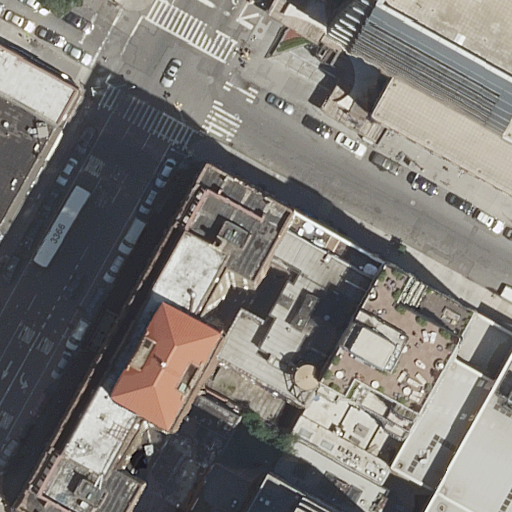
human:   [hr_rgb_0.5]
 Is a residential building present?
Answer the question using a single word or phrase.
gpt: yes

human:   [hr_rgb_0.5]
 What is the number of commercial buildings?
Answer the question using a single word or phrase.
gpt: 0

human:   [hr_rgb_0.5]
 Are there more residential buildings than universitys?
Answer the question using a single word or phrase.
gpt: yes

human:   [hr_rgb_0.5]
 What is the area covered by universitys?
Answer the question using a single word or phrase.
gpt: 0m2

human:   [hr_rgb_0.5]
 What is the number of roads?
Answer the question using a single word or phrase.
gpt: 4

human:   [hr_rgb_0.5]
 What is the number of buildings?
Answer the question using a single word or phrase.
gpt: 9

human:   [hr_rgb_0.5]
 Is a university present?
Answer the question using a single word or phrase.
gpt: yes

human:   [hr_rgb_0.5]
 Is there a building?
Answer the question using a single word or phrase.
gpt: yes

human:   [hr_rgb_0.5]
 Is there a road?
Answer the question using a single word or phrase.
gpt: yes

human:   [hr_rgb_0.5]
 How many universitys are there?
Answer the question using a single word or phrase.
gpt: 1

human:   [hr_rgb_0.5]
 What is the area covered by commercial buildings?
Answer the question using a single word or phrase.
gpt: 0m2

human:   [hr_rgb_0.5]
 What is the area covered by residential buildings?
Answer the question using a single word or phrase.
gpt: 4136m2

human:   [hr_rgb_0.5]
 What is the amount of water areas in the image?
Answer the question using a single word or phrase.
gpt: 0

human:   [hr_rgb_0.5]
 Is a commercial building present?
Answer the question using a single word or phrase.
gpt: no

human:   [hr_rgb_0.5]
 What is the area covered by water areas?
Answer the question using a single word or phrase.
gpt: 0m2

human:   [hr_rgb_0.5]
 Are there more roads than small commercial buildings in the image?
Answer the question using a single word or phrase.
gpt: yes

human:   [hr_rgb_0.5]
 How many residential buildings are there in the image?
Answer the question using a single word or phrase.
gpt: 9

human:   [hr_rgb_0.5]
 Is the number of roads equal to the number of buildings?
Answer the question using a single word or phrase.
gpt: no

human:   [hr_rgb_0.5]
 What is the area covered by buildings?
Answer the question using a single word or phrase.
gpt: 4136m2

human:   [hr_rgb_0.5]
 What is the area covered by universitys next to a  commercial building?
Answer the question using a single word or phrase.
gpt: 0m2

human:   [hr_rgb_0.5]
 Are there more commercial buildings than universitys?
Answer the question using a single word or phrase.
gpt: no

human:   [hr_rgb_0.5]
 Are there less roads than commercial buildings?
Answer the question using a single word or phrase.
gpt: no

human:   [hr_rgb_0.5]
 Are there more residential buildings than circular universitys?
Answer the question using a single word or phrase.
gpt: yes

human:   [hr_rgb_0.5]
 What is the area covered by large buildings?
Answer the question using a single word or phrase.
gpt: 3502m2

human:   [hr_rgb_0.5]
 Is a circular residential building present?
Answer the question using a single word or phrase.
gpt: no

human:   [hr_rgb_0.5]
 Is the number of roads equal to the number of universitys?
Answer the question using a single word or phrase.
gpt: no

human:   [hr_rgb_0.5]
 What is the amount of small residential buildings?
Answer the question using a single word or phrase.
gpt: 2

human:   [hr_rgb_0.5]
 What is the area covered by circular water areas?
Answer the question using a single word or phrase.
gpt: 0m2

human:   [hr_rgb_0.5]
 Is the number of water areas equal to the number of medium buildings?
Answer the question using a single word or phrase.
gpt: no

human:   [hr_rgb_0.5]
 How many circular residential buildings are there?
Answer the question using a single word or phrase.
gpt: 0

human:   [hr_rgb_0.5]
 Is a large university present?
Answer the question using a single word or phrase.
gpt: no

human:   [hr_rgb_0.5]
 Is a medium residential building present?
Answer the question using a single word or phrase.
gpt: yes

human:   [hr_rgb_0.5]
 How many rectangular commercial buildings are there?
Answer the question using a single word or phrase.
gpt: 0

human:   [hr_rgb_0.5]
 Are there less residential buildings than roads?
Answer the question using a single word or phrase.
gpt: no

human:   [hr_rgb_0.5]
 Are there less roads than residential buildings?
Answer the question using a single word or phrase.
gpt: yes

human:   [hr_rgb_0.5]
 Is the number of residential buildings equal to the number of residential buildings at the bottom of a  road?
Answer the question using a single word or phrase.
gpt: yes

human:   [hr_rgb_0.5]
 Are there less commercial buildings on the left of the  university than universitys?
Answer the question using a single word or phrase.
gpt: yes

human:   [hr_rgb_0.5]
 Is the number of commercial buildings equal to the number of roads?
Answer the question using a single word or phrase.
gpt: no

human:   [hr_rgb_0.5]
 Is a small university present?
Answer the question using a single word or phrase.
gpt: yes

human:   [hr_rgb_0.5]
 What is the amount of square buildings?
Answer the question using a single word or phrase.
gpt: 0

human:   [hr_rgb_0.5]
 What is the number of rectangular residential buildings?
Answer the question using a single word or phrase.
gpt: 6

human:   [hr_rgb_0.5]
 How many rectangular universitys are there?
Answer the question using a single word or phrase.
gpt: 1

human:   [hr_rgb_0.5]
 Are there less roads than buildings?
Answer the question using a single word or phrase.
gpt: yes

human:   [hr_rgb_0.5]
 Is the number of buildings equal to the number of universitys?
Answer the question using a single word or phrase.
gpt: no

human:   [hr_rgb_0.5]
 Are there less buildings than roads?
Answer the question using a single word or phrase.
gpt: no

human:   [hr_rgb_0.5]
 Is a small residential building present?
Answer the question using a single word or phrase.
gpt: yes

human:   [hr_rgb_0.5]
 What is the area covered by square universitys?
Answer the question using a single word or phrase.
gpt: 0m2

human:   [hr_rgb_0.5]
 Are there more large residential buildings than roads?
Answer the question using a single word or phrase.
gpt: no

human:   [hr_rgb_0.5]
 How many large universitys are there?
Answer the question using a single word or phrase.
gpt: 0

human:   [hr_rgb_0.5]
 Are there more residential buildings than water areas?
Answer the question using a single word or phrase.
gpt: yes

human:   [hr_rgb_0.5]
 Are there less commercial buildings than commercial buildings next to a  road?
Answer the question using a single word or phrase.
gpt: no

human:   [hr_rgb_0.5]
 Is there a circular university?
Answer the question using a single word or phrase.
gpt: no

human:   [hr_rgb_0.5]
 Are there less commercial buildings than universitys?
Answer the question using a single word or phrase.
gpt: yes

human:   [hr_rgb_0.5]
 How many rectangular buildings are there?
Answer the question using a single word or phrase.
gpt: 6

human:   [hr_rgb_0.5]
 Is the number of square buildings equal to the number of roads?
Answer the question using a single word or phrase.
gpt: no

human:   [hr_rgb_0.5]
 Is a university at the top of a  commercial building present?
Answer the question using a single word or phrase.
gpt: no

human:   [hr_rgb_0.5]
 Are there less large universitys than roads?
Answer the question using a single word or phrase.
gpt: yes

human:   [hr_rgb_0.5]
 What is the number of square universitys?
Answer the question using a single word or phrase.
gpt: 0

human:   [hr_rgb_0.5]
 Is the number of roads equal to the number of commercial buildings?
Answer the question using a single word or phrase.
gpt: no

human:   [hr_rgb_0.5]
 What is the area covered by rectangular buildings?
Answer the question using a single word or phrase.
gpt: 1276m2

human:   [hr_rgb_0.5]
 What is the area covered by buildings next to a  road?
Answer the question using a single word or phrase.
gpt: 4136m2

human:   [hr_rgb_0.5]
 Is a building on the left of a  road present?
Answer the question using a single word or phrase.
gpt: yes

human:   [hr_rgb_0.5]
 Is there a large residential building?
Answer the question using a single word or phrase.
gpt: yes

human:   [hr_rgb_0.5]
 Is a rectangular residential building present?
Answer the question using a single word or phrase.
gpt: yes